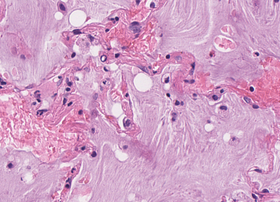
Tumor epithelial tissue: no
Tumor-associated stroma tissue: no
Normal tissue: yes